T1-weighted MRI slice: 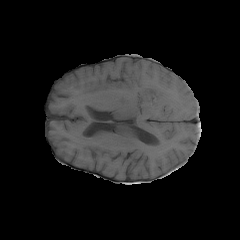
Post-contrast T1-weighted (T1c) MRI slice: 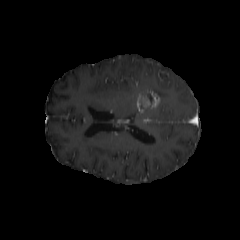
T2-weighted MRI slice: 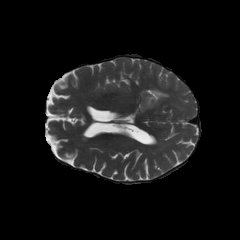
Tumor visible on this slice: yes